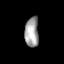
Tissue: lung
Cell type: Epithelial cells
Senescence score: 0.1079
Nuclear area (px): 403
Mean DAPI intensity: 163.149